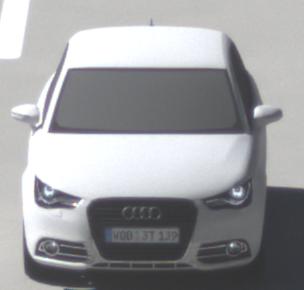
Make: Audi
Model: A1 Sportback 1.2 TFSI
Detailed model: A1 (8X) Sportback
Model produced from: 2012/03
Model produced until: 2014/11
Doors: 5
Color: white
Road condition: dry road
Daytime: morning or afternoon
Contrast: high contrast